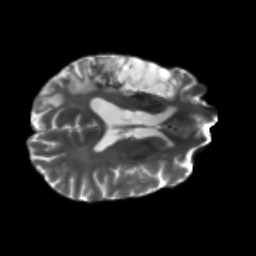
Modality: T2w
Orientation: axial
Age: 56
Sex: male
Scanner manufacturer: siemens
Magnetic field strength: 3 T
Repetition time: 5.25 s
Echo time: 0.08 s